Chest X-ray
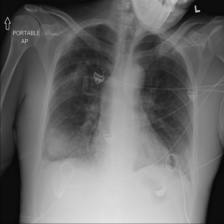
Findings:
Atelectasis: negative
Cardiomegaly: negative
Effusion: positive
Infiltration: negative
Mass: negative
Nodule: negative
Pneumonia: negative
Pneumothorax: negative
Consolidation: negative
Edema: negative
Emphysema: negative
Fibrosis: negative
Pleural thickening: negative
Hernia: negative